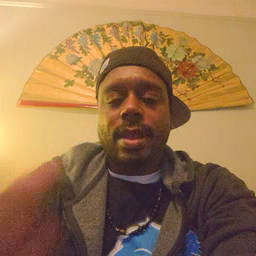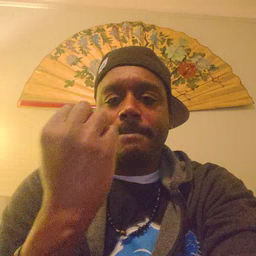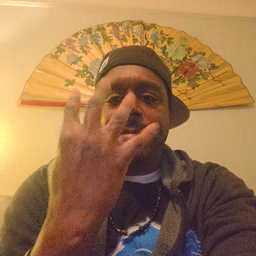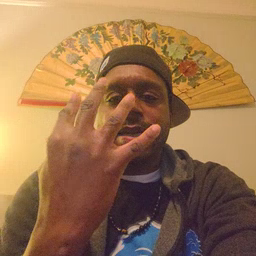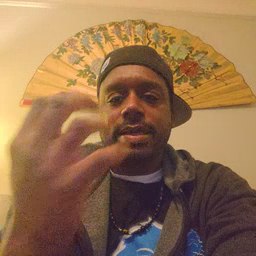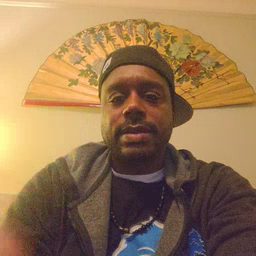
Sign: many